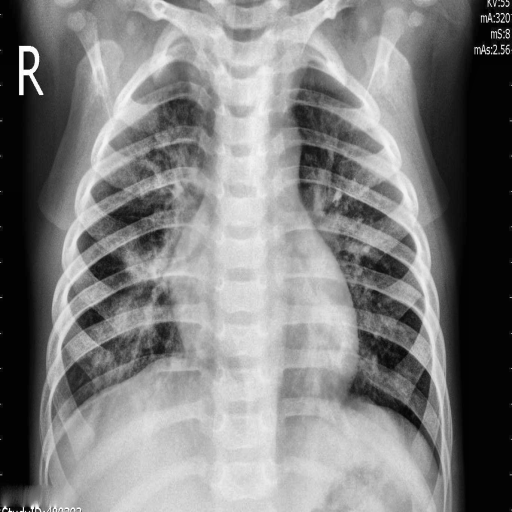
Finding: PNEUMONIA